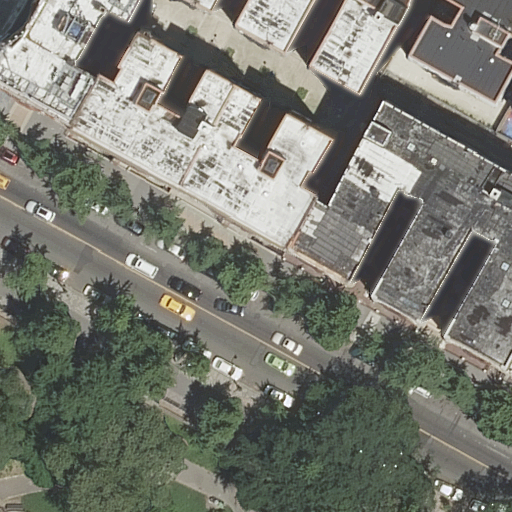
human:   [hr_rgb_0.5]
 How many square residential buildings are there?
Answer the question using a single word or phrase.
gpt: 0

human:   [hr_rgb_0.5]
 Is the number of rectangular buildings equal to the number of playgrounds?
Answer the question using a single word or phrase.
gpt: no

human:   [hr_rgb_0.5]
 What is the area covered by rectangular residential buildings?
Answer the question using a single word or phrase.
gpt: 327m2

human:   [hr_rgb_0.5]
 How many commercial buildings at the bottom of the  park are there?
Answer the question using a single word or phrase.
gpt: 0

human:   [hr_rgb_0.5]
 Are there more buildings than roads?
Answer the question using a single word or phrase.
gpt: yes

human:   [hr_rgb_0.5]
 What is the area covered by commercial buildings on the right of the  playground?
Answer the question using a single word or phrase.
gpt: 0m2

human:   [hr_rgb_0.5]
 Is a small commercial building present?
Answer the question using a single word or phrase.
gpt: no

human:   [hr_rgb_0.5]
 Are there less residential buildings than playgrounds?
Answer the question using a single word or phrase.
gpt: no

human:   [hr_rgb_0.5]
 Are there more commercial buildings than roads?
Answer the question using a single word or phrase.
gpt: no

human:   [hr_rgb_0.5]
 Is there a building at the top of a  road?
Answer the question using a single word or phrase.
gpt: yes

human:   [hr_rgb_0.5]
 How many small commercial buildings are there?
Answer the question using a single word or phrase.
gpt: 0

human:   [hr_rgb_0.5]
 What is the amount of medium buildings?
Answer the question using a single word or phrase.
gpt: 6

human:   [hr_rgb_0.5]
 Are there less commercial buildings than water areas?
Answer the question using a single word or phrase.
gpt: no

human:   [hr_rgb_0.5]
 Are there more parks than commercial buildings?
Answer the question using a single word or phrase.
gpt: yes

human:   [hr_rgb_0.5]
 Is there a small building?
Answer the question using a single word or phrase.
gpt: yes

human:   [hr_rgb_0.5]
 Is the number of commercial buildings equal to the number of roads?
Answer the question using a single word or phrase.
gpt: no

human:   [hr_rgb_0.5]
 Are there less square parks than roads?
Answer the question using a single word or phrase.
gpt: yes

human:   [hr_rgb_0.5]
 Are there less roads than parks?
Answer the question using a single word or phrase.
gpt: no

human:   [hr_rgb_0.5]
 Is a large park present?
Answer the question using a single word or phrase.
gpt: yes

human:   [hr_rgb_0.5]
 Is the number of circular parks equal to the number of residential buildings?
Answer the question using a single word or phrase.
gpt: no

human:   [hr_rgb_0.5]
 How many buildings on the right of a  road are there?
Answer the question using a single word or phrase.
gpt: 8

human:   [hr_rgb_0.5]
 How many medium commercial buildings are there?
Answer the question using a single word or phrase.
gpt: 0

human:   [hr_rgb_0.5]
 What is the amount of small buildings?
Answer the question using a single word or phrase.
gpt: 2

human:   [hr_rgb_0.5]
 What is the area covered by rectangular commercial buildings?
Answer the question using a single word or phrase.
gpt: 0m2

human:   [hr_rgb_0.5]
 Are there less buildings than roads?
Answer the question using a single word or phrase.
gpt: no

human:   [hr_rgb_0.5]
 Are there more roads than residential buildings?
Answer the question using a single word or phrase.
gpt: no

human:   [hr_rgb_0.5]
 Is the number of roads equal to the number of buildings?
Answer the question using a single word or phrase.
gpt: no

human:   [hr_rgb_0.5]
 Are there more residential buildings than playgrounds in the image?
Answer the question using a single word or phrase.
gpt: yes

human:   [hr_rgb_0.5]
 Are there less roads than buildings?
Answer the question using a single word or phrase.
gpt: yes

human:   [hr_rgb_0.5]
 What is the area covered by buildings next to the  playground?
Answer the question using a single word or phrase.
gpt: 3025m2

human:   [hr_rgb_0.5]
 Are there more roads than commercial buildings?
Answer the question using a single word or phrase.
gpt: yes

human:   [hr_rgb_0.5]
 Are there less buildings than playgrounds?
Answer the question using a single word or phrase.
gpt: no

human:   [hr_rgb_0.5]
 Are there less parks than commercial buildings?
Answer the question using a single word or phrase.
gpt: no

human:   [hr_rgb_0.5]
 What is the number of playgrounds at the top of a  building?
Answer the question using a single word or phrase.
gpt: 0

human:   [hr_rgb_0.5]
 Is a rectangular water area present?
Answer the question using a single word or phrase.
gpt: no

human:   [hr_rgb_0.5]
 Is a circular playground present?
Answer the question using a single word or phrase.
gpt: no